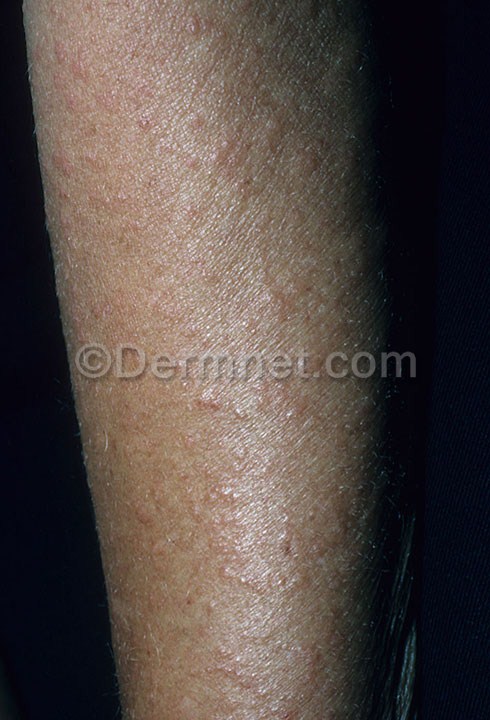
Disease: Exanthems and Drug Eruptions